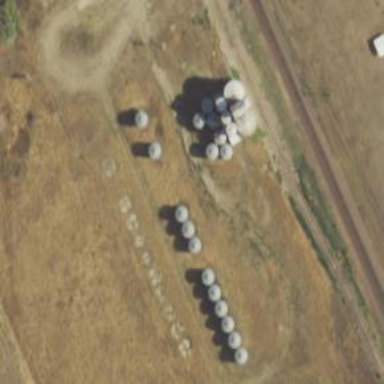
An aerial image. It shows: Silo.